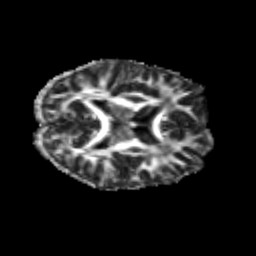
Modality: FA
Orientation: axial
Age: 19
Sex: female
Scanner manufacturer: siemens
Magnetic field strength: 3 T
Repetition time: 3.5 s
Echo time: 0.113 s